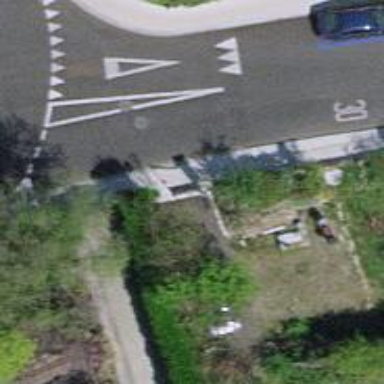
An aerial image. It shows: Traffic calming hump on the road.